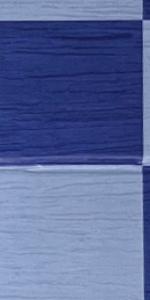
Label: Empty